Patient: sex M, age 21
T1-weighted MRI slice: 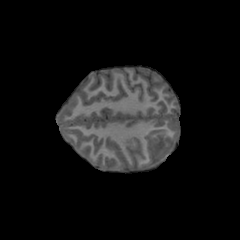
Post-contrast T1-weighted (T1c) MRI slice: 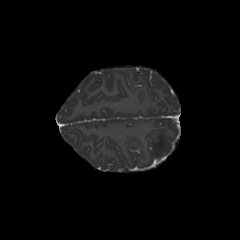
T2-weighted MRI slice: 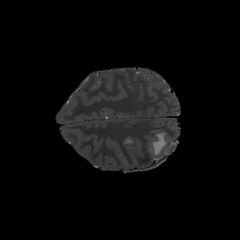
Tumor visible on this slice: yes
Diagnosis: Glioblastoma, IDH-wildtype
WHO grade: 4